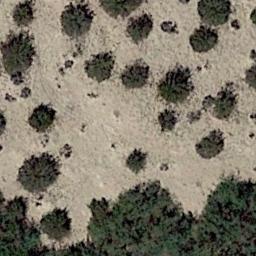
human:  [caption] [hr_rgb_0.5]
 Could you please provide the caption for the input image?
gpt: In this jungle, Only the little vegetation can be seen .

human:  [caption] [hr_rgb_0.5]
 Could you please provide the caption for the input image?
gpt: The chaparral is consist of dense bushes .

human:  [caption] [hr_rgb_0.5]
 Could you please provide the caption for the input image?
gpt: Chaparral is densely distributed on the sand .

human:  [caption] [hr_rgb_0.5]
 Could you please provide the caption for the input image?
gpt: A lot of dense green chaparrals grow in the desert .

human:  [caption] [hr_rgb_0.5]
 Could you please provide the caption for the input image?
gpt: The chaparral is denser below than above .